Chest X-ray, AP view. Patient: 38 years old, sex F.
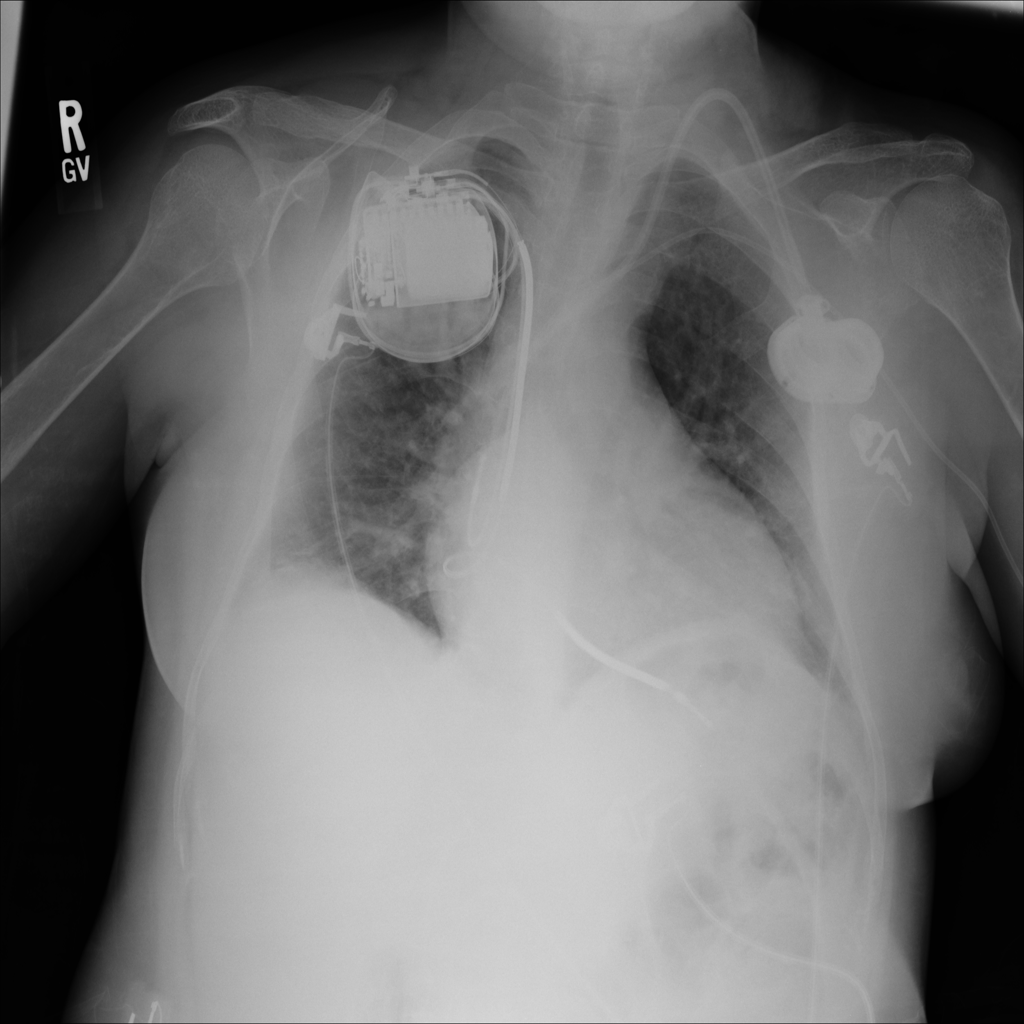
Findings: Effusion